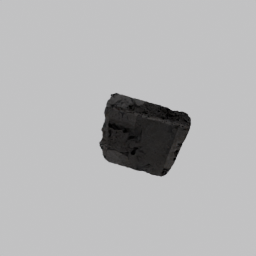
Label: architecture